Question: I was able to do the Source Ordering using push and pull method. But what the whole right column comes on top of the left column. What i want to achieve is shown in the attached screenshot. Please guide me if there is a work around where i want the order after a 768px breakpoint

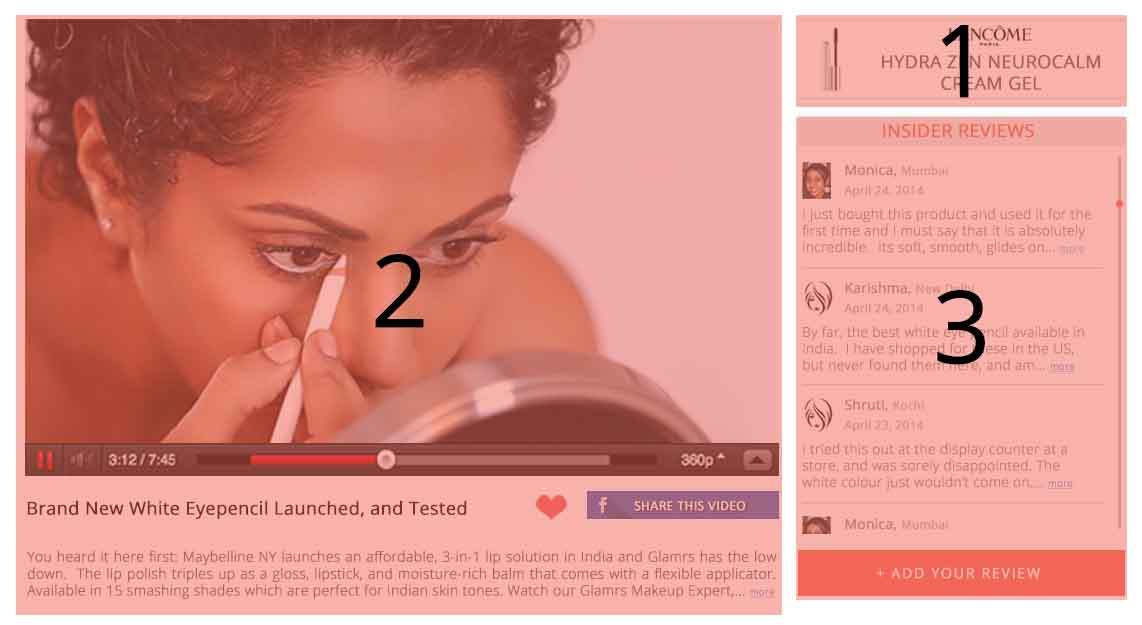
Answer: If there is a knonwn height on large-4 , you could use a floatting method and a pseudo element, to push dow the first element in order to leave room for second element.
<URL>:
'''
@media only screen and (max-width: 767px) {
.row:before {
content:'';
float:right;
height:1.2em;
width:0;
margin-left:-0.25em;
}
.large-8 {
clear:right;
float:right;
}
.large-4 {
float:none!important;
}
}
'''
---
You have the natural flex method if you do not mind leaving aside older browsers: <URL>
'''
@media only screen and (max-width: 767px) {
.row{
display:flex;
flex-direction:column;
}
.large-8 {
order:2;
}
}
'''